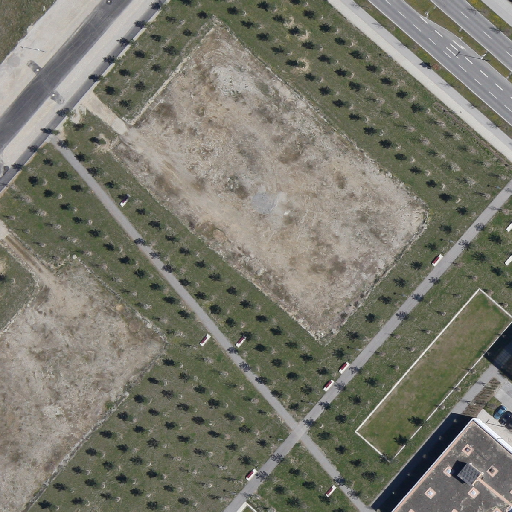
Referring expression: car in the parking area